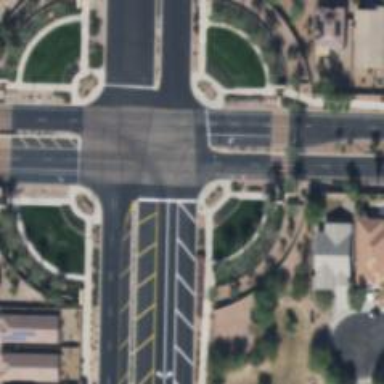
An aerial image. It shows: Solid stop line on the road.